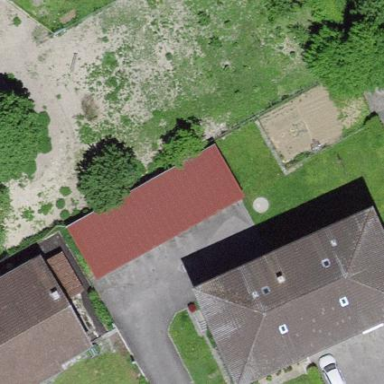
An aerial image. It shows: Garage building.